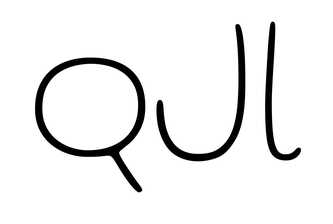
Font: Gluten_Thin